Aerial crown-view tile of a tropical tree (Barro Colorado Island, Panama), acquired 20241014:
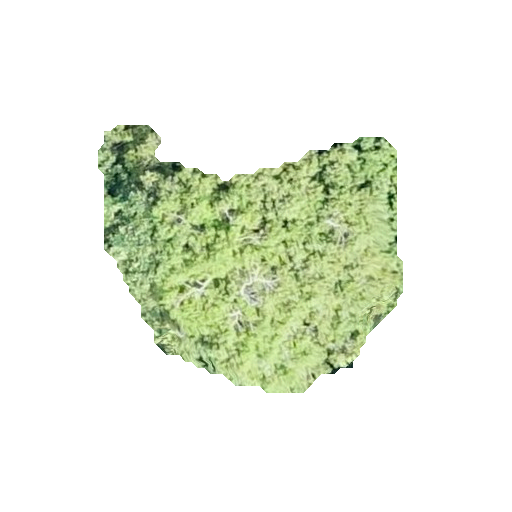
Species: Pouteria stipitata
GBIF accepted scientific name: Pouteria stipitata
Crown area: 90.13 m²